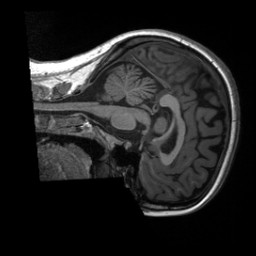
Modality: T1w
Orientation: sagittal
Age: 28
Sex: female
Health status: ill
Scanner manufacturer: siemens
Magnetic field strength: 3 T
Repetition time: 2.3 s
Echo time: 0.00236 s